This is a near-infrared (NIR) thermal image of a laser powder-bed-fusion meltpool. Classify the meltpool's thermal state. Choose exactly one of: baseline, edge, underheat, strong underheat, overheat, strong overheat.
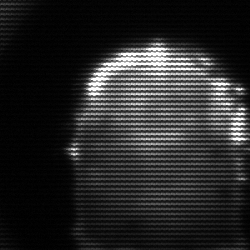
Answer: baseline